Field crop: maize
Growth stage: 1
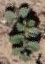
Species: convolvulus